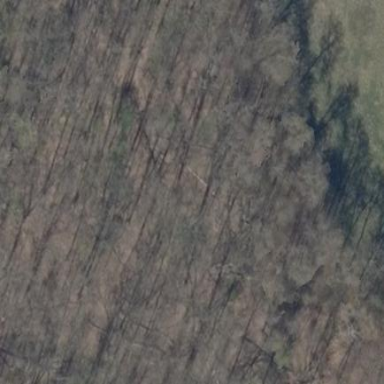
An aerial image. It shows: Forest area.